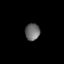
Tissue: lung
Cell type: Endothelial cells
Senescence score: 0.6021
Nuclear area (px): 243
Mean DAPI intensity: 108.428